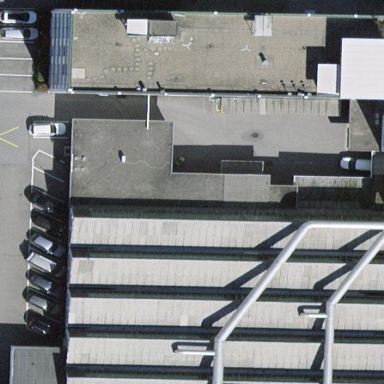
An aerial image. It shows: Industrial building.